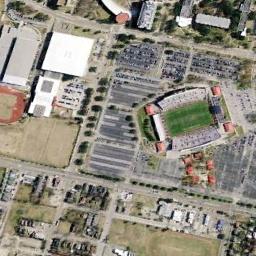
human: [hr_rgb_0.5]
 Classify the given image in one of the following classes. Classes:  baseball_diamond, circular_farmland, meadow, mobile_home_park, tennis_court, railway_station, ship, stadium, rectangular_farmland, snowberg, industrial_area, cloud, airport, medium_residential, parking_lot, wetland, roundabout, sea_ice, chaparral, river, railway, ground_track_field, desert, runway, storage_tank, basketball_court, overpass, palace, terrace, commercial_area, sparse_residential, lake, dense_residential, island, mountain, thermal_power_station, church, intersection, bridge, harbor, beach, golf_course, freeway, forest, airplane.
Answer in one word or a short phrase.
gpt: stadium